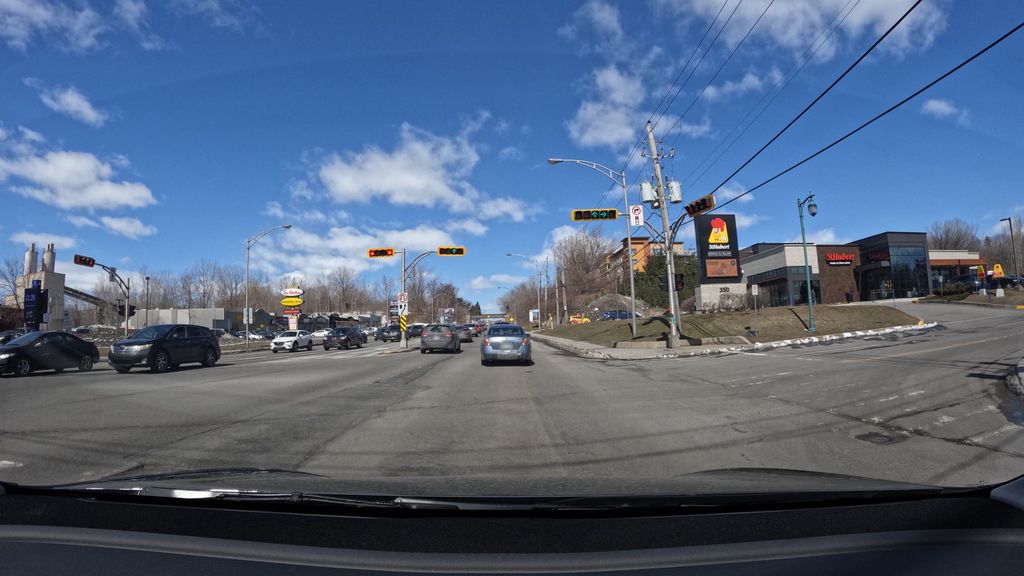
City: montreal